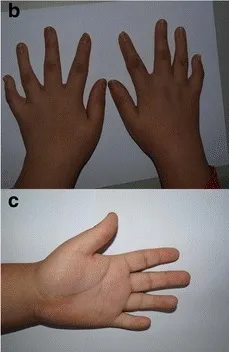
The clinical features of the patient. B, c Small hands, the fifth finger bending and brachydactyly.
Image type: medical_photograph (other_medical_photograph)